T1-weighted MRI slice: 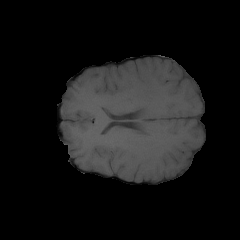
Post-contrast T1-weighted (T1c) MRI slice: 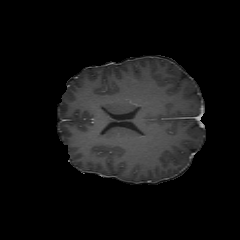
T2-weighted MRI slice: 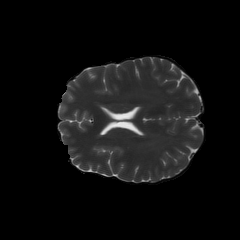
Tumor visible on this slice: no